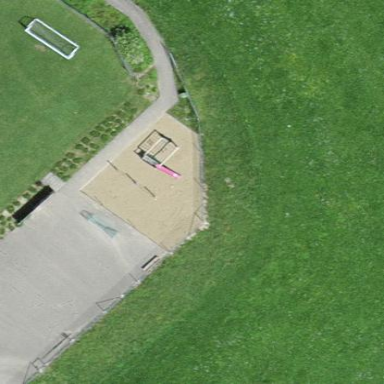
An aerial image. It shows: Playground area for leisure activities on the land.